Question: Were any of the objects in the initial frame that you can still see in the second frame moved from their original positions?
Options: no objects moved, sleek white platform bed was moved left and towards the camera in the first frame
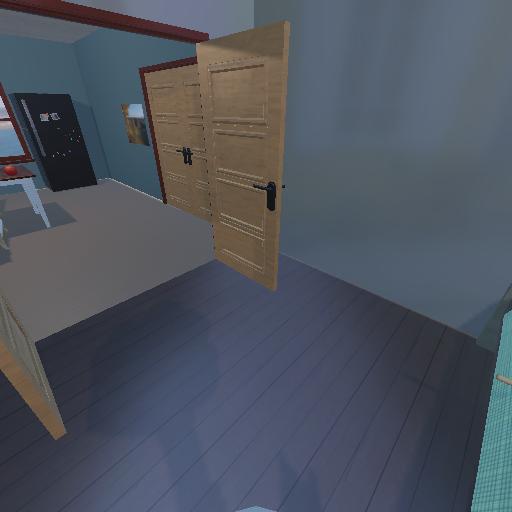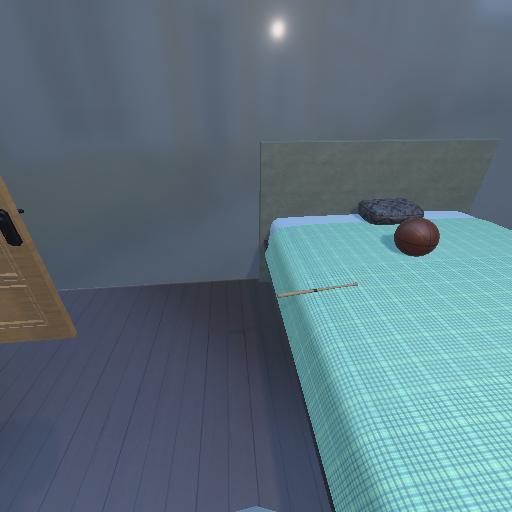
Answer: no objects moved